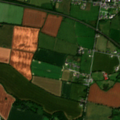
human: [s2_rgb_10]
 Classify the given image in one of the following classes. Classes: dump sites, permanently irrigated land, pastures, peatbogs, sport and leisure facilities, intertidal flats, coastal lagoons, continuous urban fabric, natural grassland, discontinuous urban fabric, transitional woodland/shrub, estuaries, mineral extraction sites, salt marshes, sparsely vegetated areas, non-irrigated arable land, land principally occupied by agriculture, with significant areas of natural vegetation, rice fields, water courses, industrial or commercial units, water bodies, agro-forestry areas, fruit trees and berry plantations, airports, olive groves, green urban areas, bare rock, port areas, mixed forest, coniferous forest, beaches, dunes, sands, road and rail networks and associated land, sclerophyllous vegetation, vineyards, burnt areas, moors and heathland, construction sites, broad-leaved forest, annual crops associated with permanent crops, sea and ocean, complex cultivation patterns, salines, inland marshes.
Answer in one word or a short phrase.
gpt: non-irrigated arable land, pastures